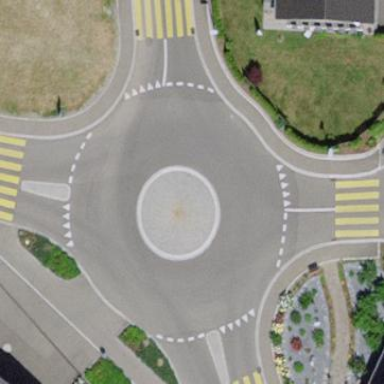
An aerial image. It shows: Residential road with asphalt surface leading up to roundabout.